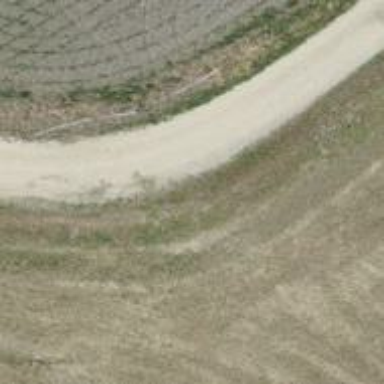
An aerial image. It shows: Track with grade3 soil surface.